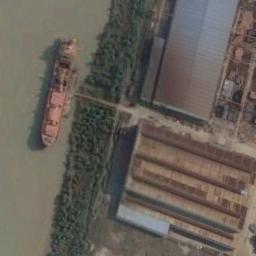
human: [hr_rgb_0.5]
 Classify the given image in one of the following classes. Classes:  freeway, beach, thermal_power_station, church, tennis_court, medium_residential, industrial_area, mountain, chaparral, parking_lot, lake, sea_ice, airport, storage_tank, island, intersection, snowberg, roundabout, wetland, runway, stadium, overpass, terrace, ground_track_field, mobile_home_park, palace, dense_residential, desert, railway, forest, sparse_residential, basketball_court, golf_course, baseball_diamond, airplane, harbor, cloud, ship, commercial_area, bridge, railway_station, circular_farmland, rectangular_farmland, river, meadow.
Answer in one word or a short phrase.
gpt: ship